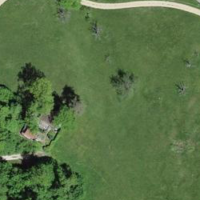
EUNIS habitat code: 25
Species observed at this site:
Falco tinnunculus